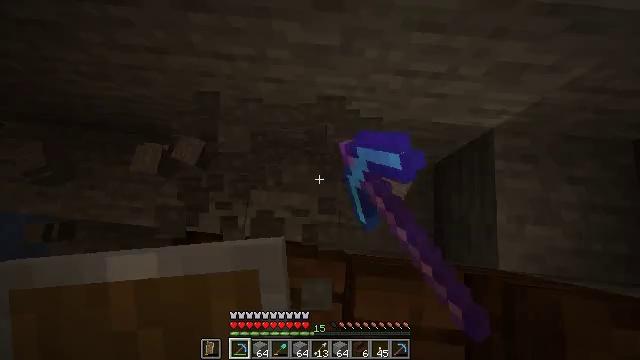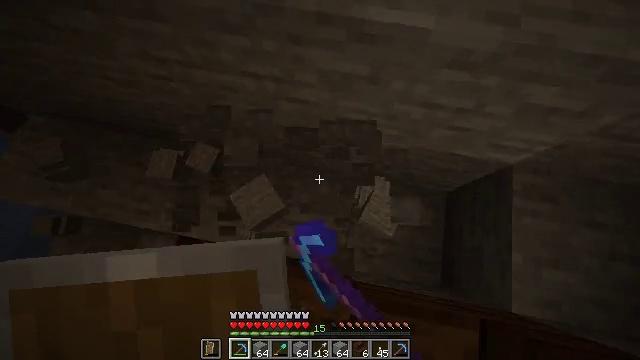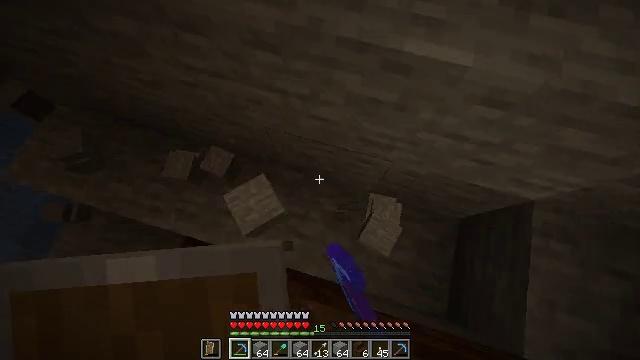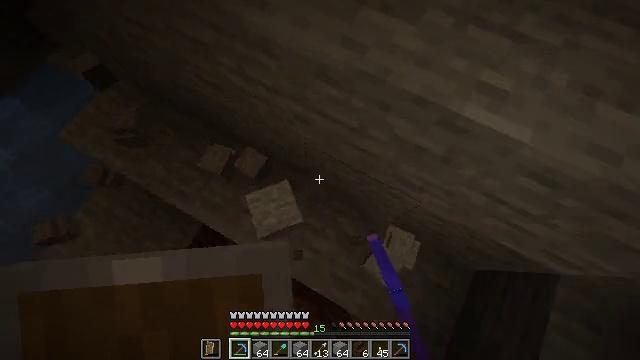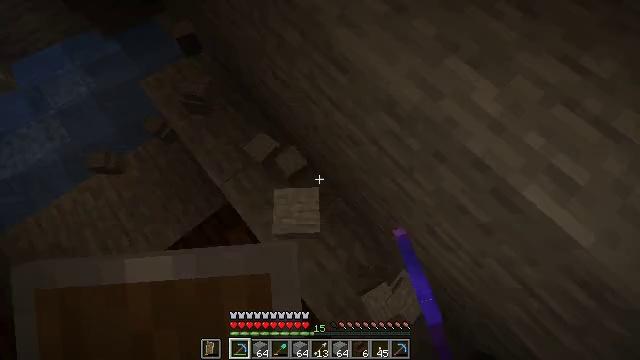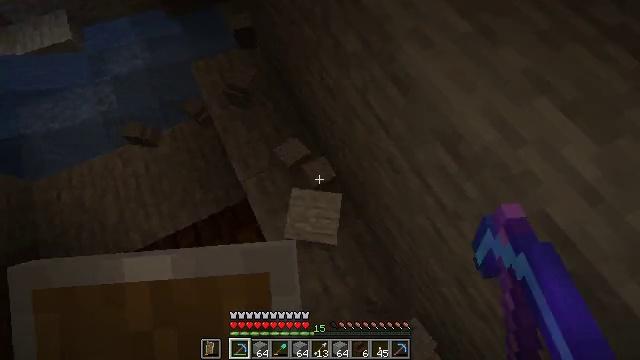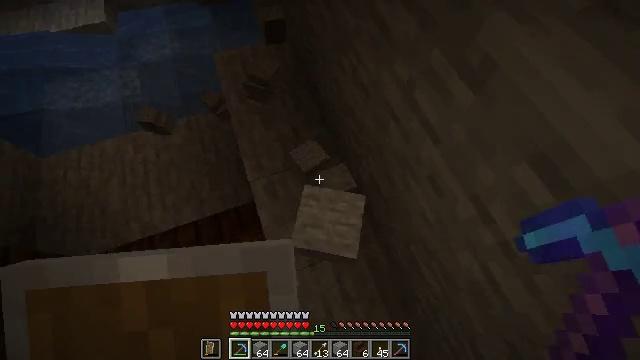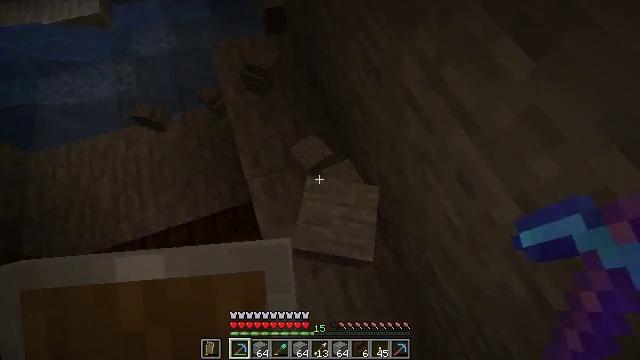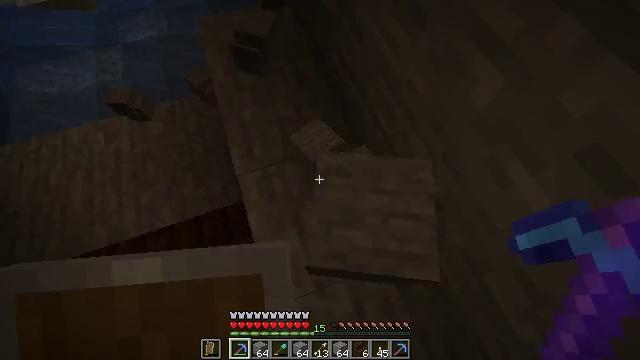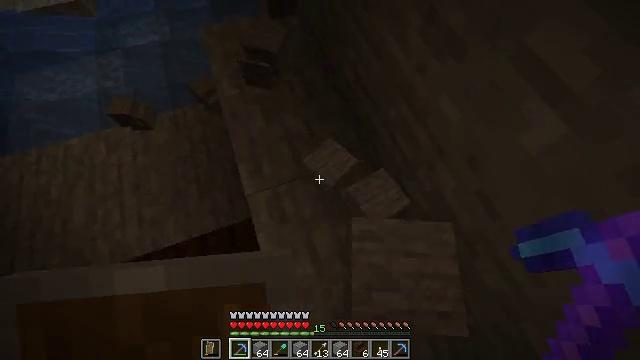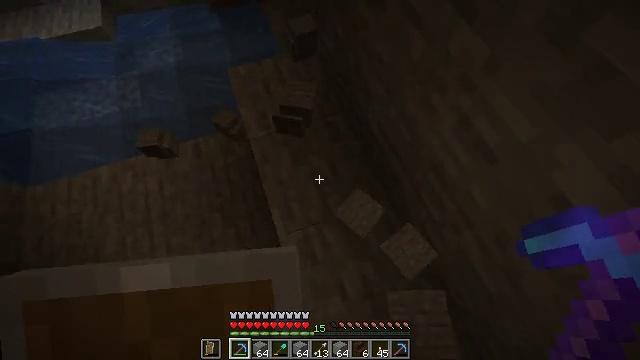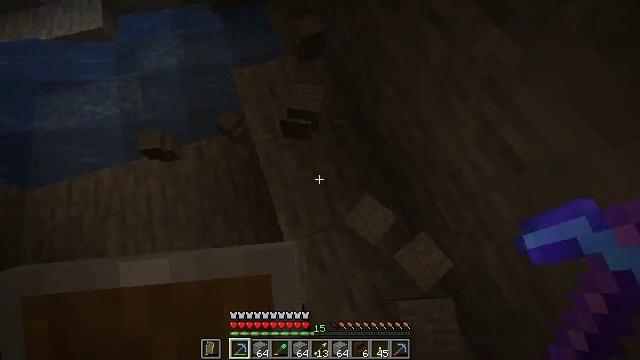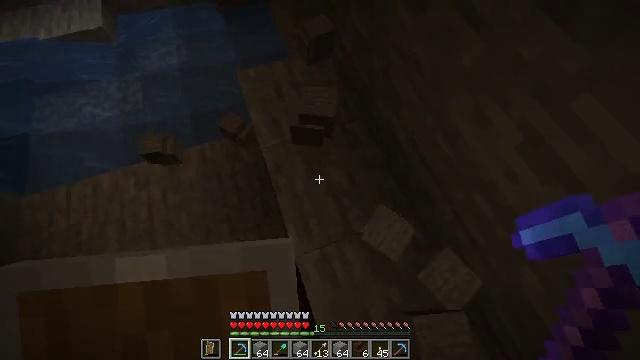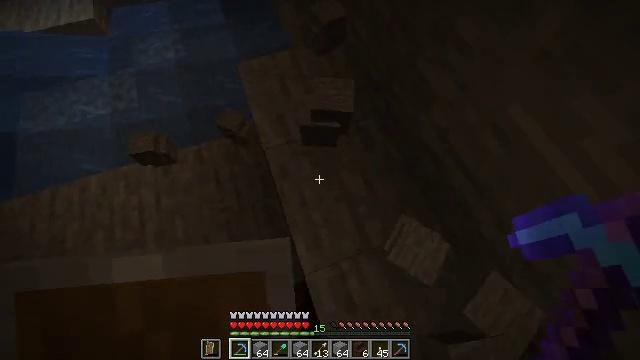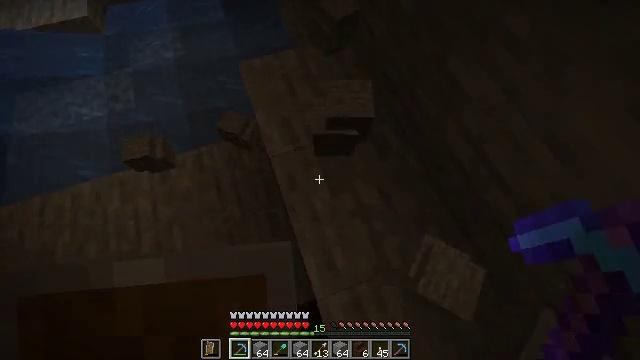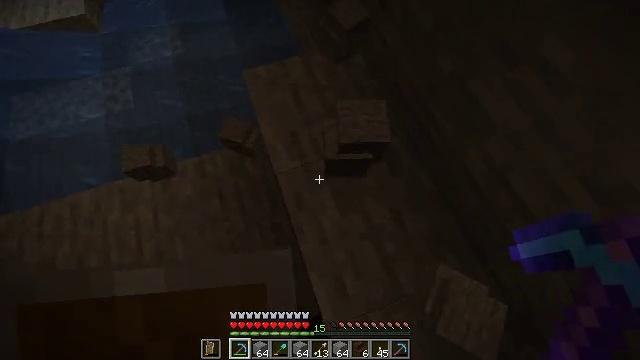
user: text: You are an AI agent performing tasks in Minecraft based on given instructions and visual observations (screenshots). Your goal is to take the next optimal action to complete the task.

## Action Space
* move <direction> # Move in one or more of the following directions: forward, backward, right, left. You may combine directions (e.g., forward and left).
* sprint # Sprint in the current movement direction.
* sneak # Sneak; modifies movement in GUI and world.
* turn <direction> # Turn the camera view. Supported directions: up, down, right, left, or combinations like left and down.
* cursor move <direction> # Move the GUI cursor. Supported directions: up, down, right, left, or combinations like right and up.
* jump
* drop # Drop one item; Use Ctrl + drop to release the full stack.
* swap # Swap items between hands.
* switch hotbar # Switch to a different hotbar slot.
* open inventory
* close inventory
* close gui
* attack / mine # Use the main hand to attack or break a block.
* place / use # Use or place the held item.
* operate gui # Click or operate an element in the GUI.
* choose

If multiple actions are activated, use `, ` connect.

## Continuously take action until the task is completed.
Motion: motion action
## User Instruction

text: Drop a dark oak sapling.
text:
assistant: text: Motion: move forward and move left, sneak, turn left and up, attack / mine
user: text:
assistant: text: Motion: move forward and move left, turn left and up
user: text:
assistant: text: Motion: move forward and move left, turn left and up
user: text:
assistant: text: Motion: move forward and move left, turn left and up
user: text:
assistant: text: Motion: move forward and move left, turn left and up
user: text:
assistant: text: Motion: move forward and move left, turn left and up
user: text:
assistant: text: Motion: move forward and move left
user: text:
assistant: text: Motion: move forward and move left
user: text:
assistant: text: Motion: move forward and move left
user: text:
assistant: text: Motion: move forward and move left
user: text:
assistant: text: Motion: move forward and move left
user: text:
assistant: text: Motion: move forward
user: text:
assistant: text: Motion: move forward
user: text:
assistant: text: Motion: move forward
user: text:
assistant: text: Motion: move forward, turn down
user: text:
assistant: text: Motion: move forward, turn right and down
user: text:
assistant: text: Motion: move forward and move left, turn right and down
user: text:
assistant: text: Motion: move left, turn right and down
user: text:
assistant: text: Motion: move left, turn right
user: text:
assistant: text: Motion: move left, turn right and up
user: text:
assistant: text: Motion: move left, turn right and up
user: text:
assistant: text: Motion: move left, turn right and up
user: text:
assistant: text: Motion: move left
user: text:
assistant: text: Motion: move left, turn right
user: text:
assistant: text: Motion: move left, turn right and up
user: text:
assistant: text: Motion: move right, turn right and up
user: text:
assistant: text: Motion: move right, turn right and up
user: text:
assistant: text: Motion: move forward and move right, turn right and up
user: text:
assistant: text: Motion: move forward, turn right and up
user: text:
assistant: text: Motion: move forward and move right